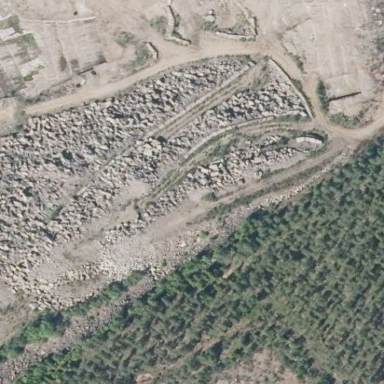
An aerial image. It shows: Quarry area.